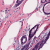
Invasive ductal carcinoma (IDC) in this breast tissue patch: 0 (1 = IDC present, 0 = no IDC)